Aerial crown-view tile of a tropical tree (Barro Colorado Island, Panama), acquired 20250818:
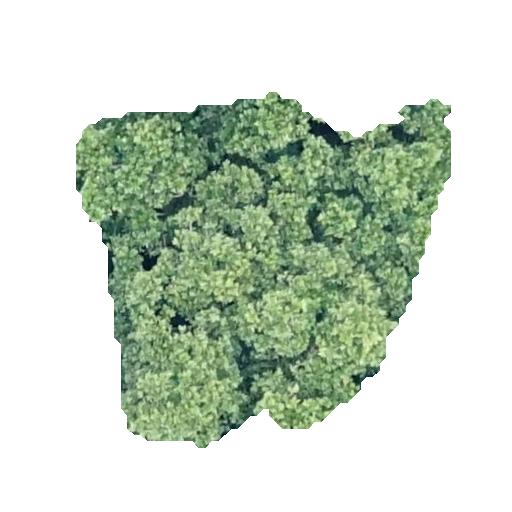
Species: Anacardium excelsum
GBIF accepted scientific name: Anacardium excelsum
Crown area: 137.851 m²